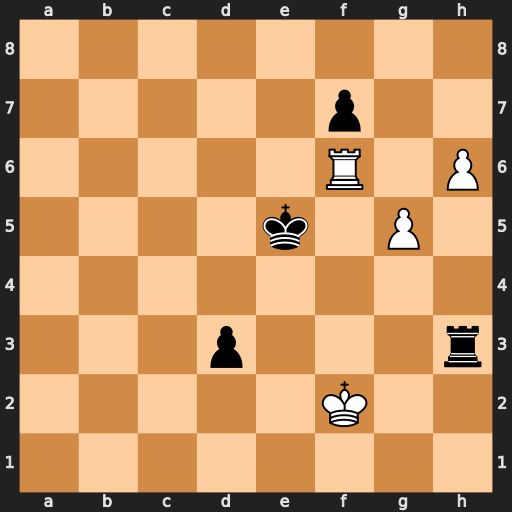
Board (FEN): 8/5p2/5R1P/4k1P1/8/3p3r/5K2/8
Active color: w
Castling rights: -
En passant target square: -
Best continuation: Rxf7 Rh2+ Ke1 Kd4 h7 Rh1+ Kd2